Question: I have a weird situation.
I take some values from a form and save it in an object.
I print out the values and it prints fine to the console log. But when I try to access it or print again in next line. It returns empty.
Here is the code.
'''
var family = {};
var counter = [];
counter = document.querySelectorAll(".familyMemberBox input[name='member[]']");
for(x=0;x<counter.length;x++){
console.log('for loop');
family[x] = {};
member_number = counter[x].value;
member_type = get_member_type(member_number);
gender = get_gender(member_number);
age = get_age(member_number);
family[x]['type'] = member_type;
family[x]['Gender'] = gender;
family[x]['Age'] = age;
}
for(x=0;x<counter.length;x++){
console.log(family[x]);
}
console.log('family: '+family[0]);
'''
here is the console output

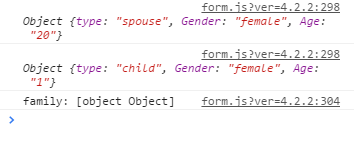
Answer: You're making it a string with this statement: 'console.log('family: '+family[0]);'.
You're implicitly calling '.toString()' when you concat a string with a plain object. The string version of an object is '[object Object]'. It's not empty, don't worry.
If you're going to show the version of an object, you're probably going to want to loop through and print each key and value pair, but that's probably not efficient. If you're dead set on printing 'family' to the console, use a comma:
'''
console.log('family: ', family[0]); // should show two individual statements, not just one coerced string
'''